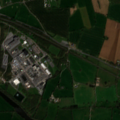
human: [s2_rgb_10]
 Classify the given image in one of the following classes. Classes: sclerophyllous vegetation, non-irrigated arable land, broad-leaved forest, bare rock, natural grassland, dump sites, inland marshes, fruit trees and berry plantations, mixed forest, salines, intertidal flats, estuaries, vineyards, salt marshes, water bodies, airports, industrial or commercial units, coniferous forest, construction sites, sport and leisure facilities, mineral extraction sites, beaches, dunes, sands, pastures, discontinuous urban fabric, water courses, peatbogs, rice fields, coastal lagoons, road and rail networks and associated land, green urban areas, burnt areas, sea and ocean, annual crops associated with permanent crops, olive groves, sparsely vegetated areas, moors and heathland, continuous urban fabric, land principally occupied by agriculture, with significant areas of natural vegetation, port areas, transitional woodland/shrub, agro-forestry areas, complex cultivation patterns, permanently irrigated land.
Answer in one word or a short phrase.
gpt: industrial or commercial units, non-irrigated arable land, pastures